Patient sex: M
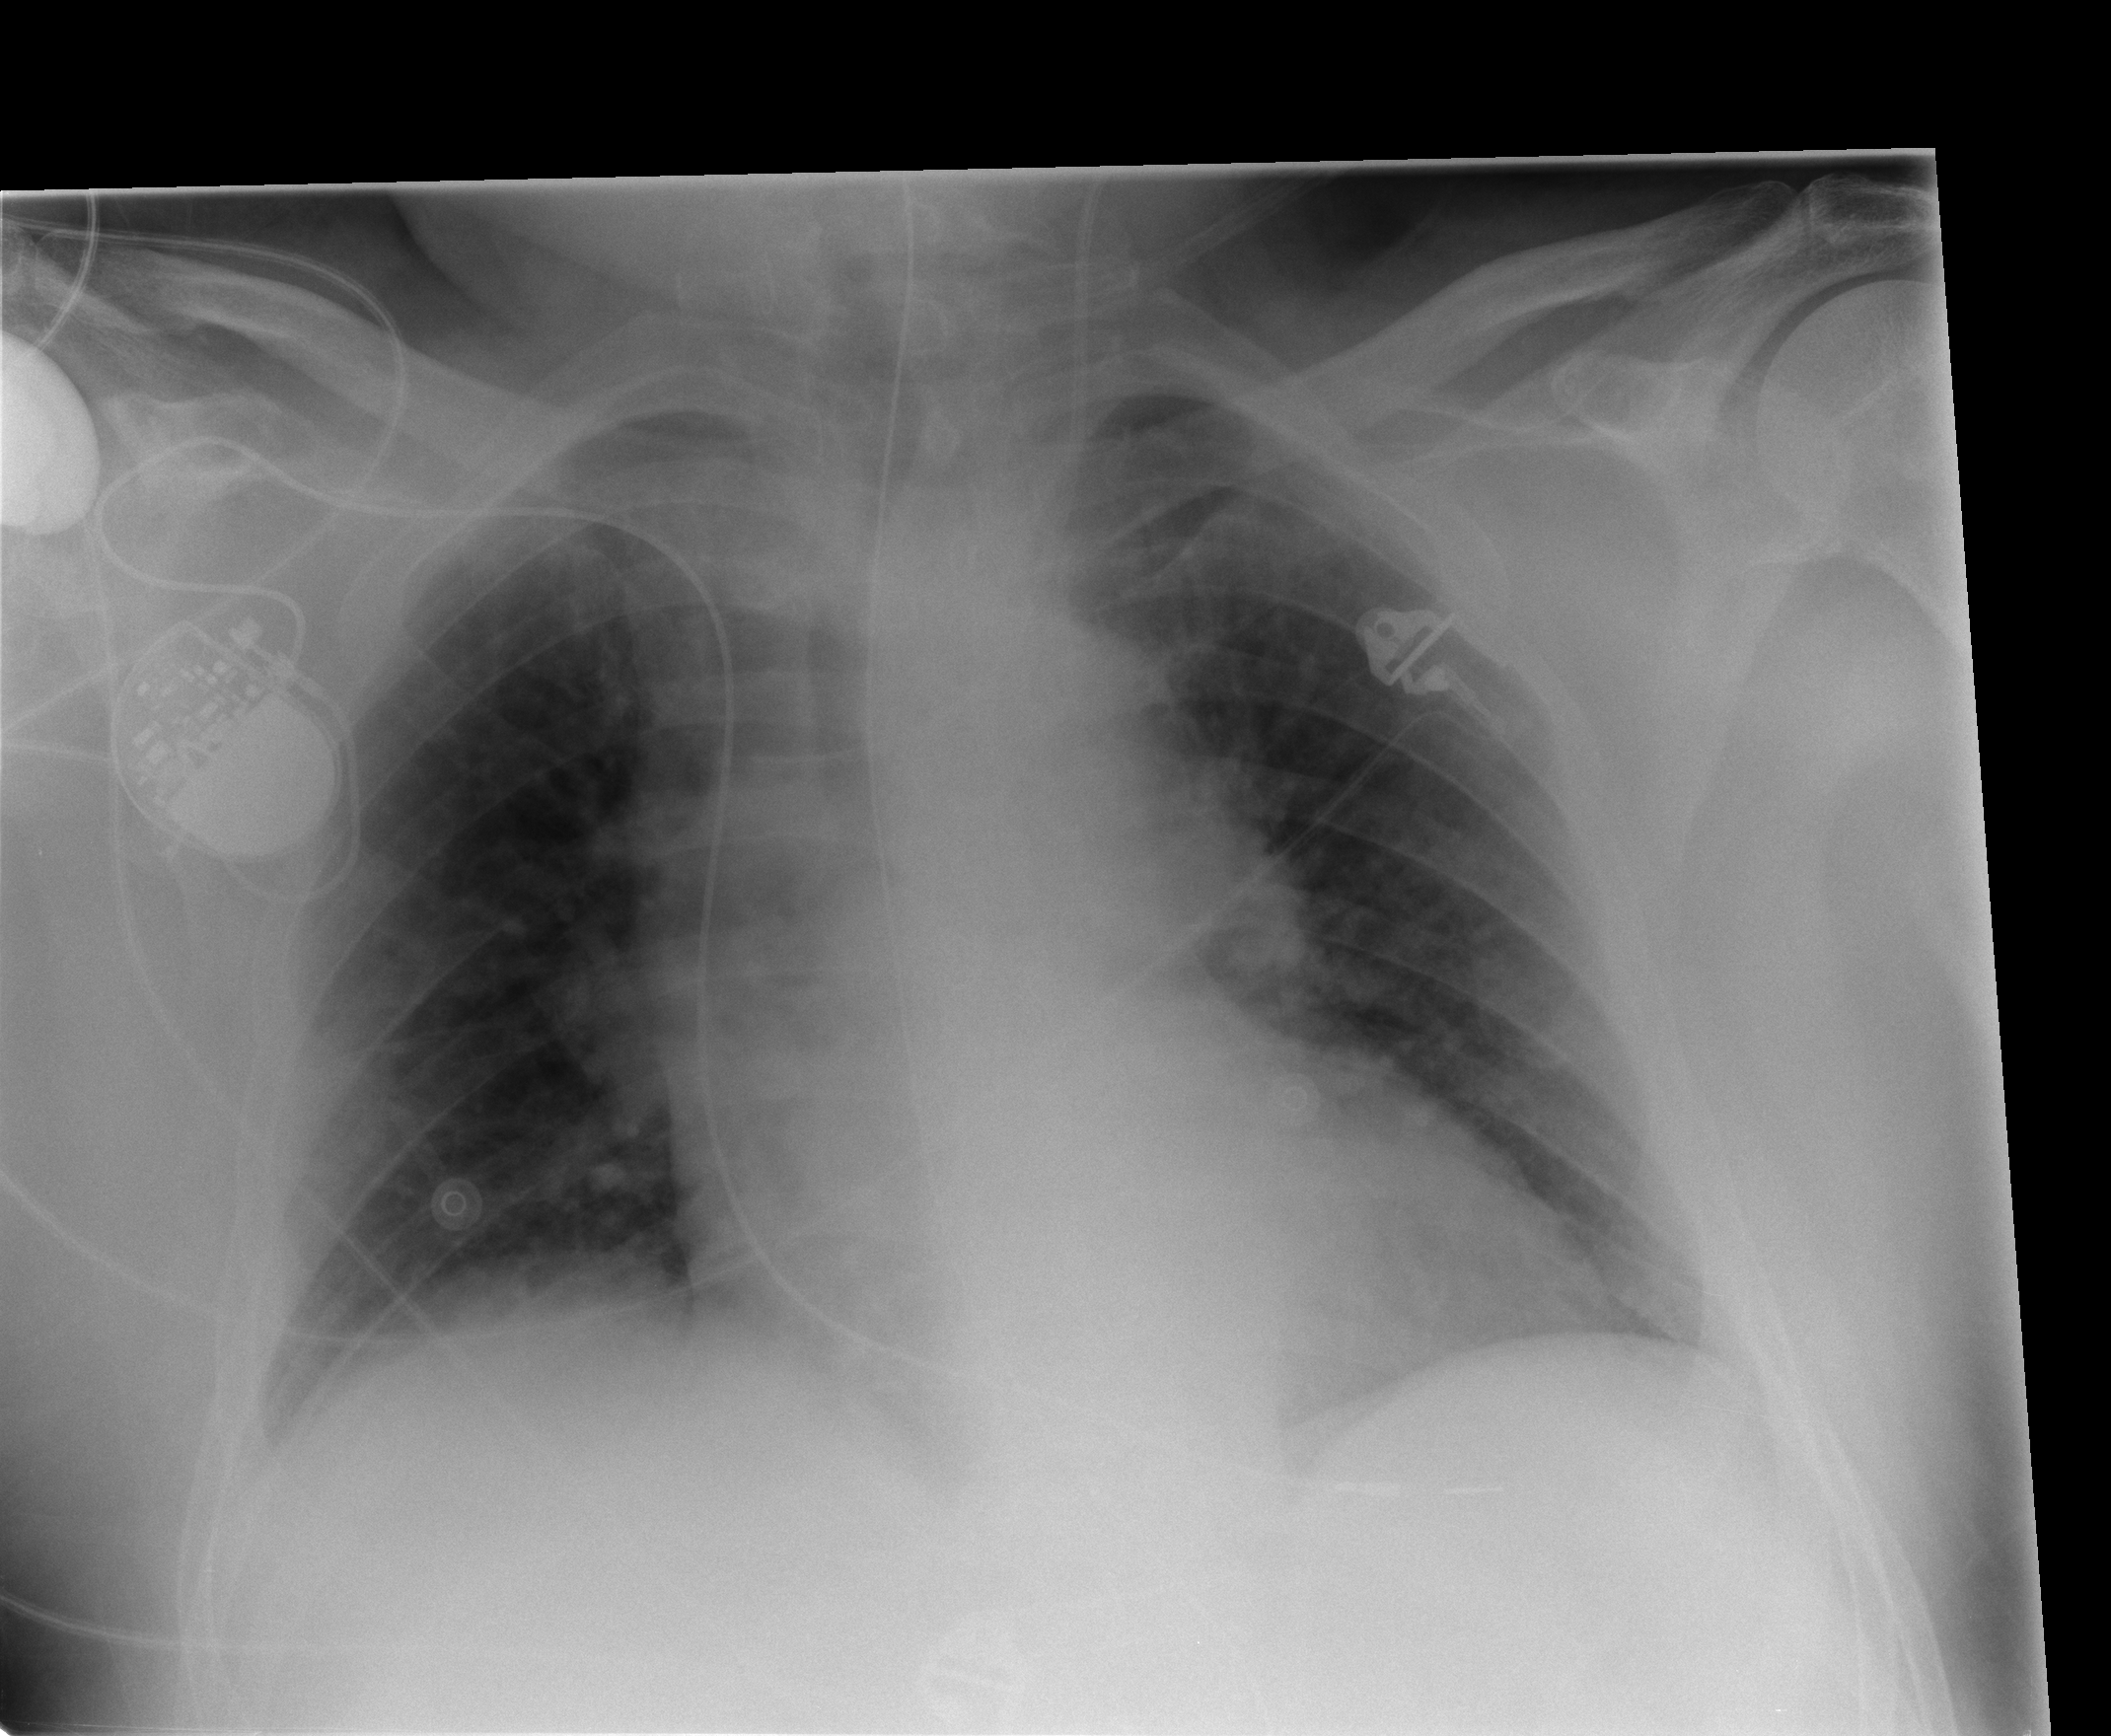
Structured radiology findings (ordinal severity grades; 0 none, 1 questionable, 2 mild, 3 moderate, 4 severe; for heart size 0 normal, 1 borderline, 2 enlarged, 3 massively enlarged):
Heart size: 0
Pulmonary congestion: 3
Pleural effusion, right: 0
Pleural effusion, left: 0
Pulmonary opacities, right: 0
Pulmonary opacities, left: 0
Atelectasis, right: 0
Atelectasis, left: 0